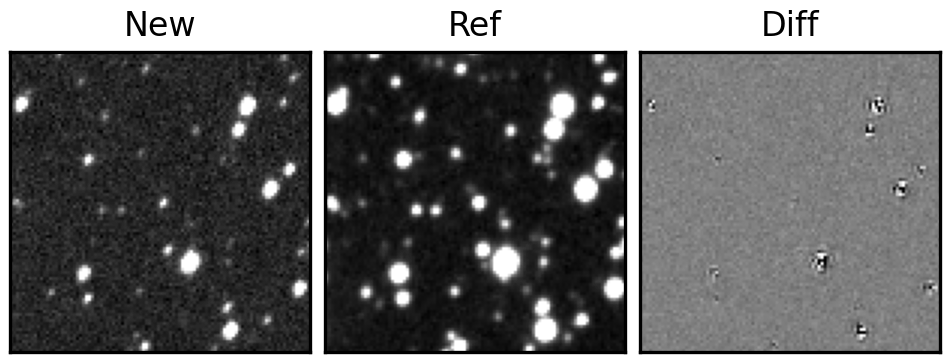
Label: bogus